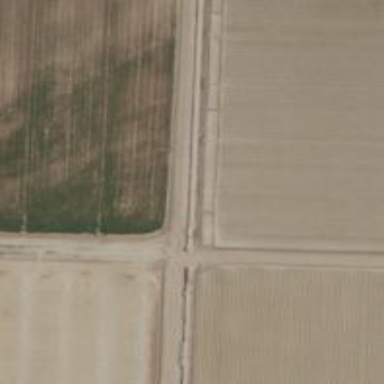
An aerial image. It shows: Irrigation culvert tunnel for service purposes.